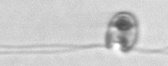
Label: flagellate_morphotype1